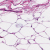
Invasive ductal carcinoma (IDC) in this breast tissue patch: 0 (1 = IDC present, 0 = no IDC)